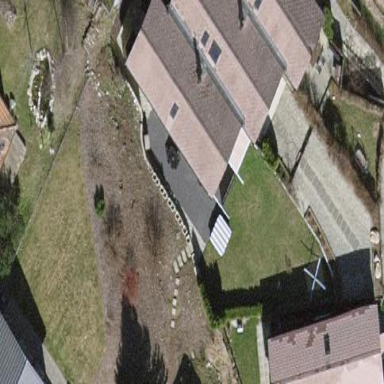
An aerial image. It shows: Gabled roofed house.